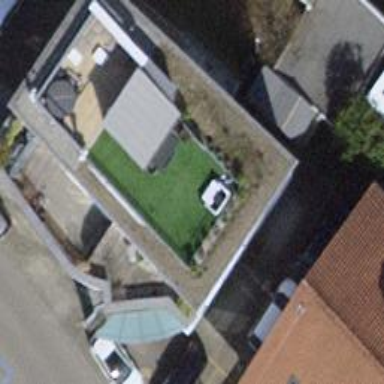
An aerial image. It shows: Gabled building housing car repair shop.